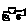
Label: car